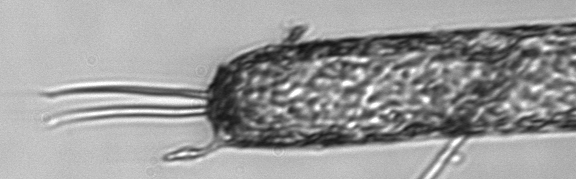
Label: Odontella